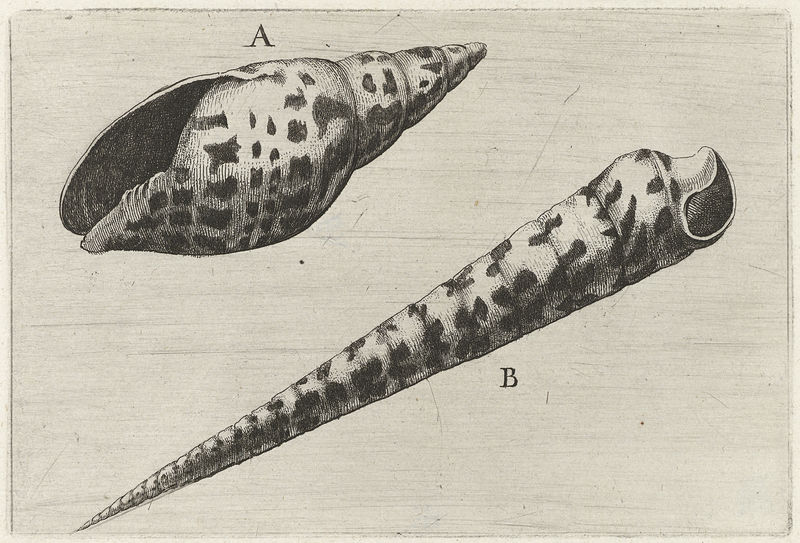
Titel: Schelpen, mitra cardinalis (A) en terebra subulata (B)
Künstler: Wenceslaus Hollar
Standort: Amsterdam
Institution: Rijksmuseum
Schlagwörter: white, black, figures, grey, pattern, picture, two, nature, ocean, sea, drawing, paper, black and white, realism, etching, illustration, sketch, spiral, twist, letters, letter, detail, study, engraving, animal, figure, simple, conch, seashell, shell, shells, tan, plain, exotic, pointy, description, tall, point, pointed, collection, manuscript, spots, naturalistic, cone, naturalism, detailed, journal, science, pacific, fine, b, alphabet, patterned, shellfish, drowing, spotted, a, compare, scientific, naturalist, snail, fractal, worm, lepard, seashells, conic, sea life, a and b, muschel, appearance, labeled, mollusc, shellfix, zoology, zoological, molusc, gastropode, identification, schnecken, comparison, whelk, illustrated shells, mussles, curiosities, spindel, specimens, mollusks, fibonacci, gefleckt, schneck, andaconda